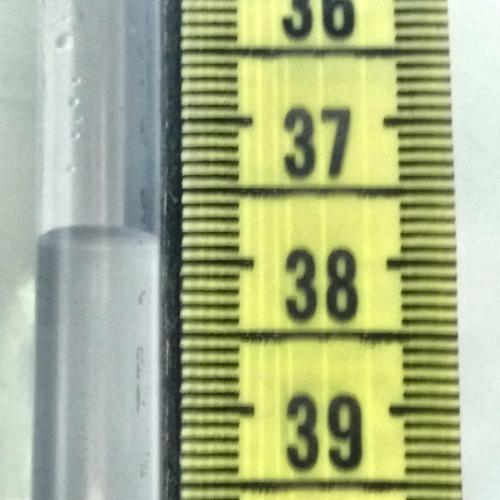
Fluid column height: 37.8 cm